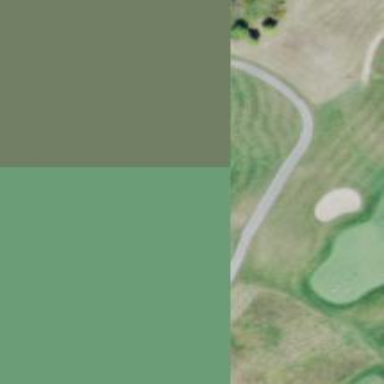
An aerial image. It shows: View of golf hole.